Question: I'm using 'PhpMyAdmin' to set my table structures.
As I'm learning to use the columns correctly, I'm curious about choosing the right 'integer' type, and most importantly the Length ('phpmyadmin' requires it)
From the <URL> I've read this:
Field Type Breakdown
INT 0 to 4,294,967,295
TINYINT 0 to 255
SMALLINT 0 to 65535
MEDIUMINT 0 to 16,777,215
BIGINT 0 to 18,446,744,073,709,551,615
And that helps me decide which 'integer' type I'm most likely to use.
From the chart, I believe I need the SMALLINT, as I need more than 255.
But as I prepare it in 'phpmyadmin', I'm required to enter a Length/Value.

If I'm sure my ID's won't get higher than 3000, do I put the number 4 in the Length/Value box?
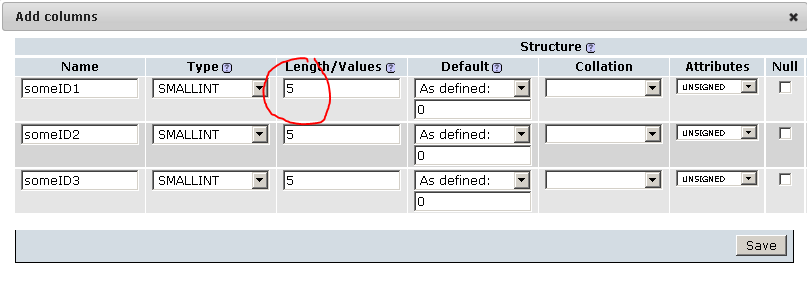
Answer: the 4 will accept the values of 4 integers so it can be 4 yes. the values will be accepted till 9999
<URL> can help you